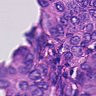
Metastatic tissue present: yes